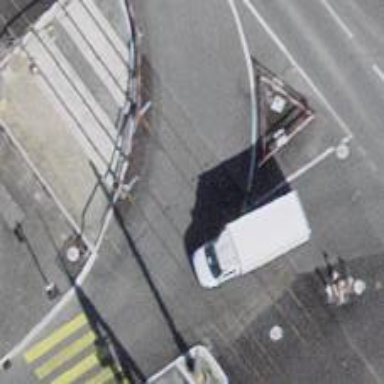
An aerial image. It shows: Tram level crossing on the railway.